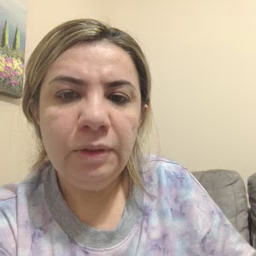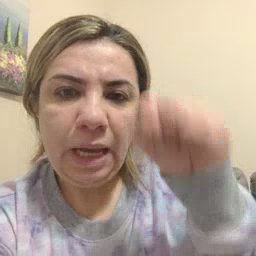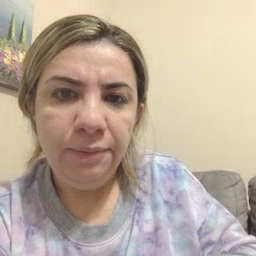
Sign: can